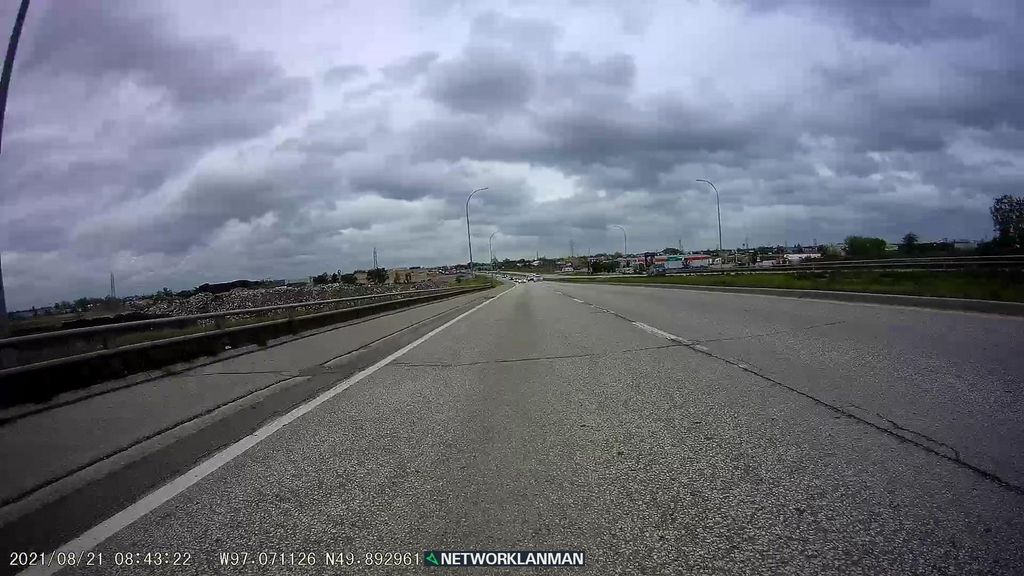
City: winnipeg